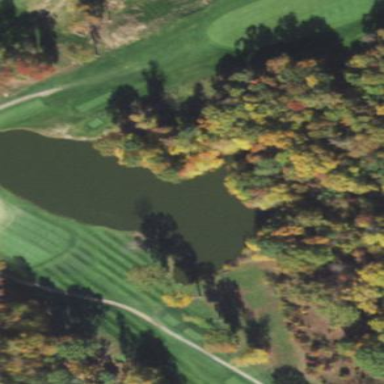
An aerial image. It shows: Water hazard on golf course. The hazard is natural water feature.